Field crop: maize
Growth stage: 1
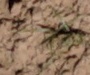
Species: lolium